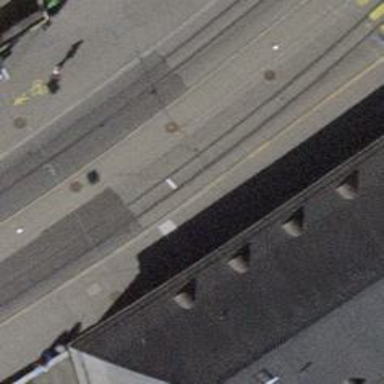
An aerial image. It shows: Tram stop for public transport.